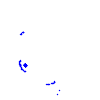
Particle: proton